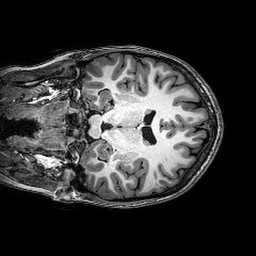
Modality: T1w
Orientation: coronal
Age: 20
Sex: female
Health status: healthy
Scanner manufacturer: philips
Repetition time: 0.008164 s
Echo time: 0.00376 s